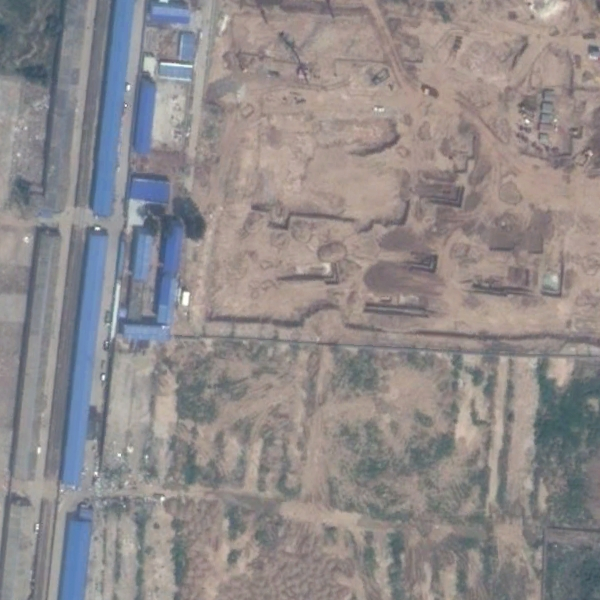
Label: BareLand